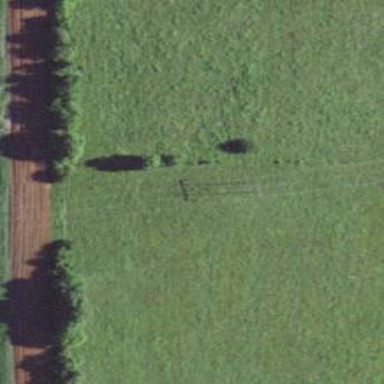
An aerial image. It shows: H-frame power tower with distinctive design.